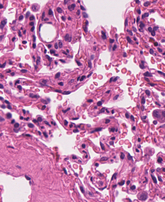
Tumor epithelial tissue: no
Tumor-associated stroma tissue: no
Normal tissue: yes